Field crop: maize
Growth stage: 2
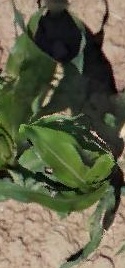
Species: maize